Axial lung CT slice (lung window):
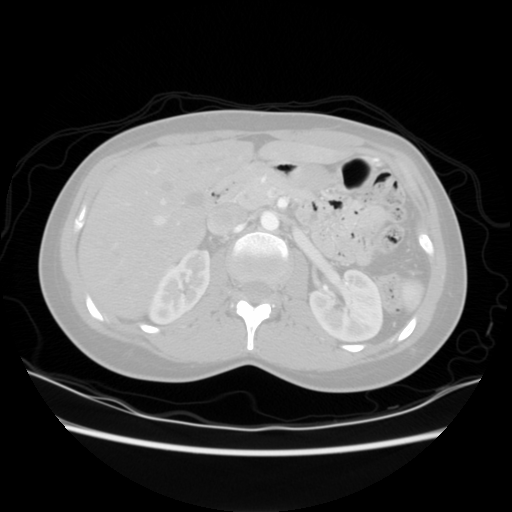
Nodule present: no